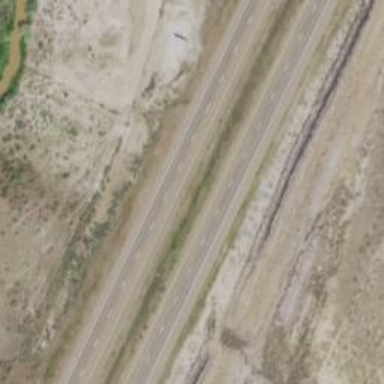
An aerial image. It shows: Motorway.